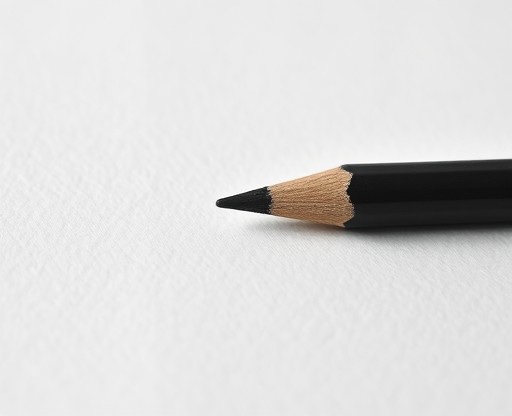
Category: Graduation